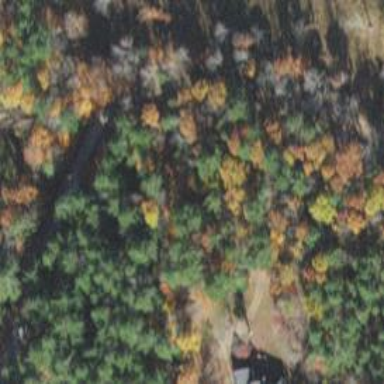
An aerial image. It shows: Driveway leading to service road.